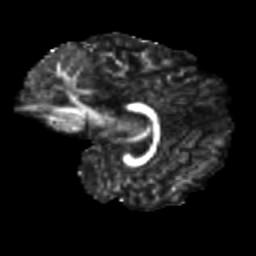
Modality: FA
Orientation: sagittal
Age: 10
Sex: male
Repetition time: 9.512 s
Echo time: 0.089 s